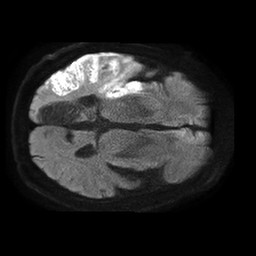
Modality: TRACE
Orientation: axial
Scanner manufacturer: philips
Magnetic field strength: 1.5 T
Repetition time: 4.6 s
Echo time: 0.08631 s